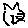
Label: cat